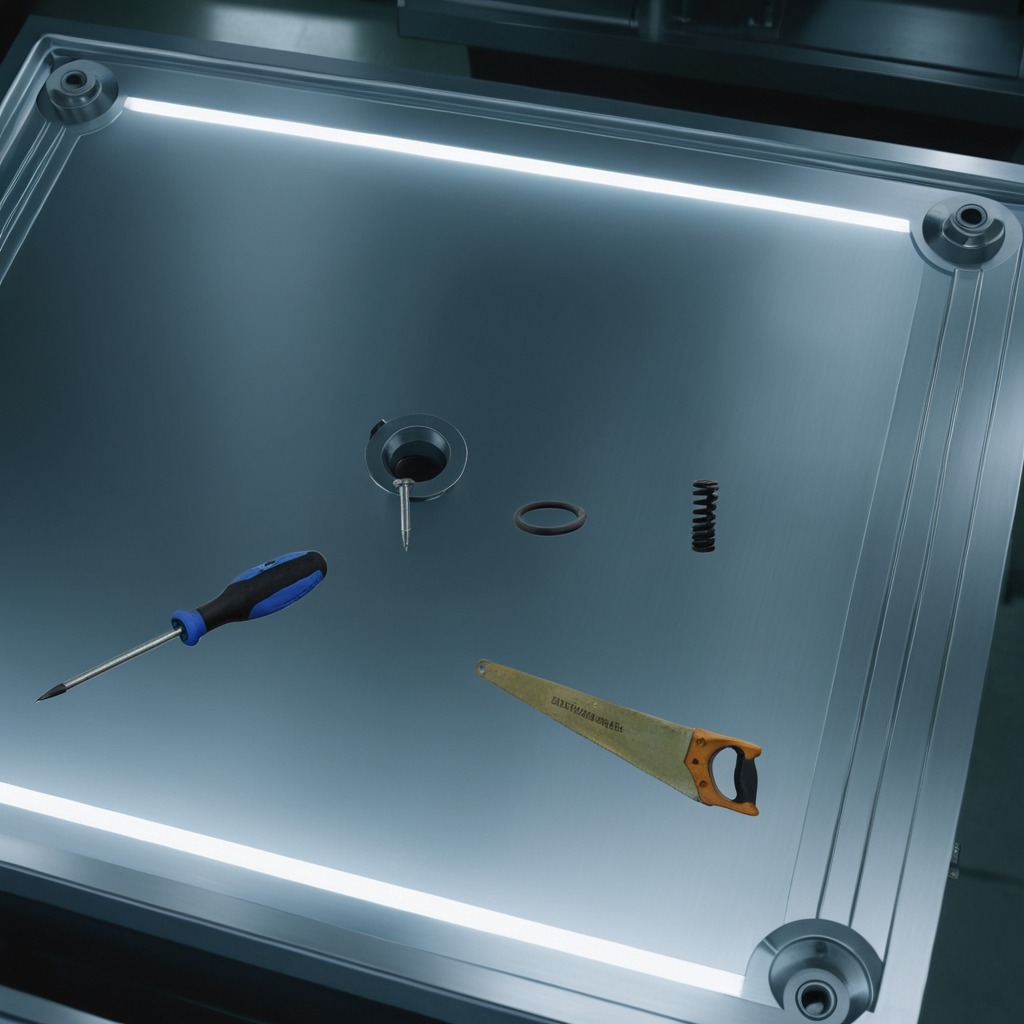
A rubber o-ring, an iron nail, a coiled metal spring, a metal saw, and a screwdriver are lying on a metal table in a machine shop under fluorescent lights.